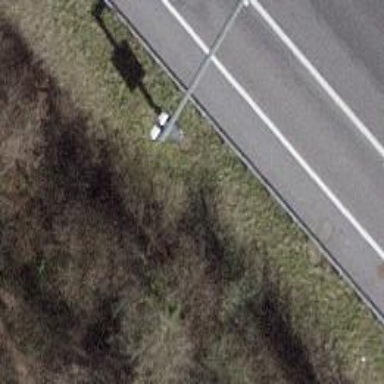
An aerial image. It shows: Street cabinet used for traffic control.